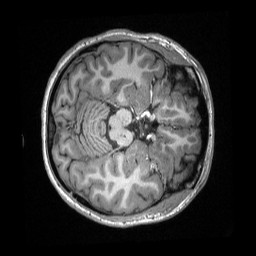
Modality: T1w
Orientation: axial
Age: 29
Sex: female
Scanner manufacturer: siemens
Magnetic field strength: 3 T
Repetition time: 2.3 s
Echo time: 0.00308 s